Question: I have a spinner, with ID and Title, I want on every section of the spinner to show ID bigger up, and the title smaller under it.
How do I do this?
'''
Spinner spinner = (Spinner)findViewById(R.id.spinner1);
ArrayList<String> spinnerArray = new ArrayList<String>();
for(int i = 0; i<jArray.length();i++){
JSONObject json_data = jArray.getJSONObject(i);
spinnerArray.add(json_data.getString("SessionId"));
map.put(json_data.getString("SessionId"), json_data.getString("Title"));
}
ArrayAdapter<String> spinnerArrayAdapter = new ArrayAdapter<String>(this,android.R.layout.simple_spinner_dropdown_item, spinnerArray);
spinner.setAdapter(spinnerArrayAdapter);
'''
example of what I want:

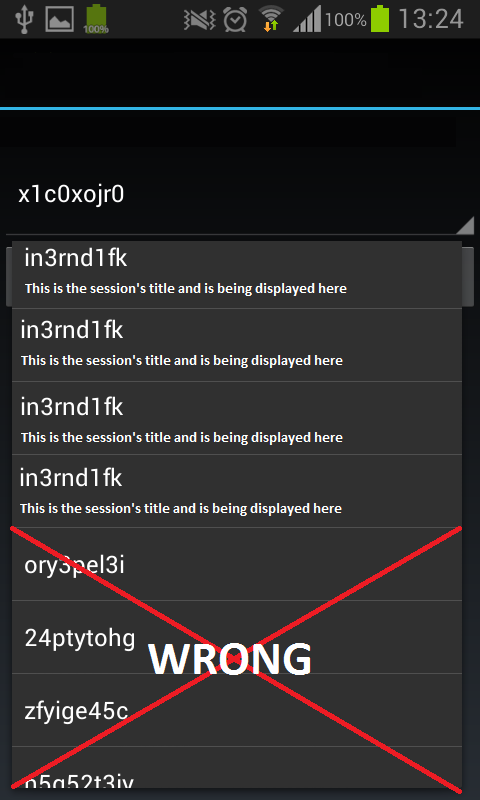
Answer: Fixed it.
'''
ArrayList<Map<String, String>> spinnerArray = new ArrayList<Map<String, String>>();
for(int i = 0; i<jArray.length();i++){
JSONObject json_data = jArray.getJSONObject(i);
Map<String, String> data = new HashMap<String, String>(2);
data.put("SessionId", json_data.getString("SessionId"));
data.put("Title", json_data.getString("Title"));
spinnerArray.add(data);
//map.put(json_data.getString("SessionId"), json_data.getString("Title"));
Button button1 = (Button)findViewById(R.id.Submit);
button1.setEnabled(true);
}
SimpleAdapter adapter = new SimpleAdapter(this, spinnerArray, android.R.layout.two_line_list_item,
new String[] {"SessionId", "Title"},
new int[] {android.R.id.text1,
android.R.id.text2});
spinner.setAdapter(adapter);
'''